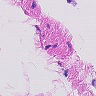
Metastatic tissue present: no